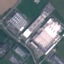
Land use / land cover class: Industrial